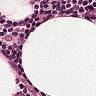
Metastatic tissue present: no